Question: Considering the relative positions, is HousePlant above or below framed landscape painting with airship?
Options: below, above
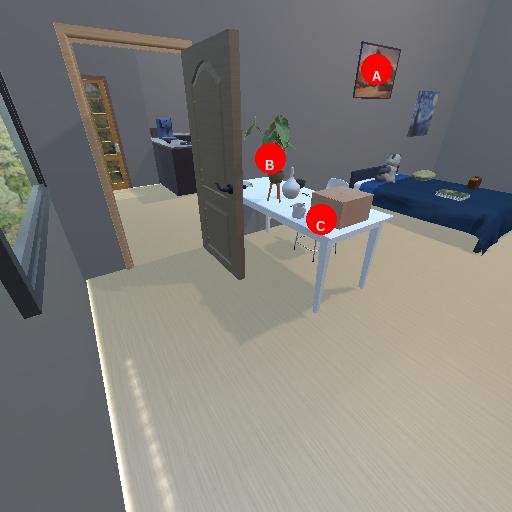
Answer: below